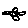
Label: bird